RGB frame:
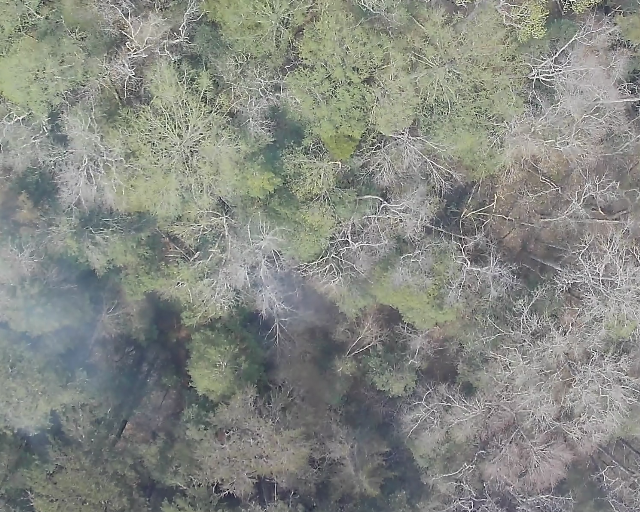
Thermal frame:
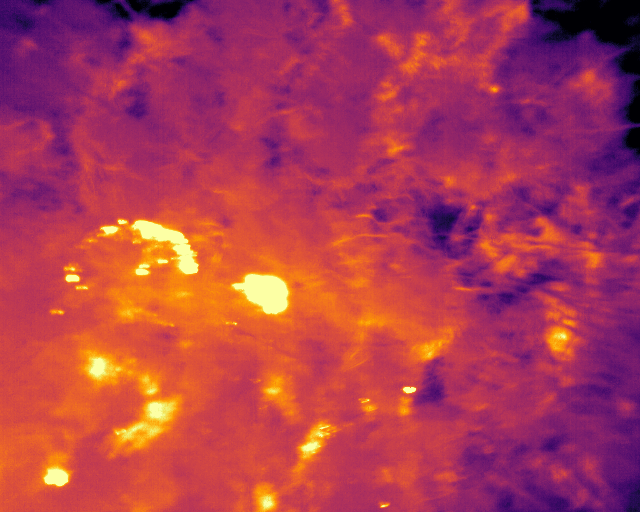
Captured: 2026-02-26 03:41:16
Pixels at or above 80 °C: 555 (fraction of frame: 0.001694)